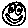
Label: smiley face